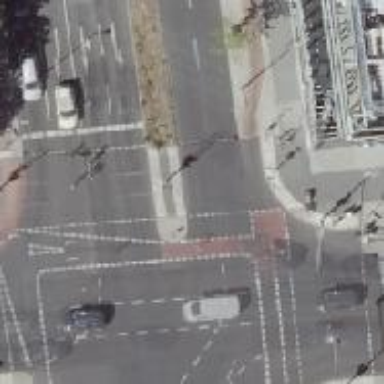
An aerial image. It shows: Traffic island located on footway.